Question: I am struck in recyclerView,

Here the name and balance fields are coming from two different arrays.
What I need is, here each row has an EditText field. I need to access each EditText on each row. And get values from it.. and a total is displayed on the Total textView. Is it possible? I tried a lot. I didn't get it.
i am attaching my classes here.
'''
public class GroupCollectionFragment extends Fragment {
String[] nameArray = {"Akhil","Mohan","Anoop","Syam","Athul","Anish","Anand","Prasad","Mani","Oommen"
,"Akhil","Mohan","Anoop","Syam","Athul","Anish","Anand","Prasad","Mani","Oommen"
,"Akhil","Mohan","Anoop","Syam","Athul","Anish","Anand","Prasad","Mani","Oommen"};
String[] balanceArray={"2354","6578","2345","34654","2542","2354","6578","2345","34654","2542"
,"2354","6578","2345","34654","2542","2354","6578","2345","34654","2542"
,"2354","6578","2345","34654","2542","2354","6578","2345","34654","2542"};
RecyclerView mRecyclerView;
RecyclerView.Adapter mAdapter;
LinearLayoutManager mLayoutManager;
List<DataHolder> holderList=new ArrayList<DataHolder>();
@Override
public View onCreateView(LayoutInflater inflater, @Nullable ViewGroup container, @Nullable Bundle savedInstanceState) {
View rootview=inflater.inflate(R.layout.group_collection_layout,container,false);
mRecyclerView = (RecyclerView) rootview.findViewById(R.id.my_recycler_view);
mRecyclerView.setHasFixedSize(true);
mLayoutManager = new LinearLayoutManager(getContext());
mRecyclerView.setLayoutManager(mLayoutManager);
setItems();
mAdapter = new Adapter(holderList);
mRecyclerView.setAdapter(mAdapter);
return rootview;
}
private void setItems() {
for(int i=0;i<nameArray.length;i++){
DataHolder item=new DataHolder();
item.setDname(nameArray[i]);
item.setDbalance(balanceArray[i]);
holderList.add(item);
}
}
'''
}
'''
public class DataHolder {
String dname,dbalance;
public DataHolder(){
}
public String getDname(){
return dname;
}
public void setDname(String name){
this.dname=name;
}
public String getDbalance(){
return dbalance;
}
public void setDbalance(String balance){
this.dbalance=balance;
}
'''
}
'''
public class Adapter extends RecyclerView.Adapter<Adapter.ViewHolder> {
private List<DataHolder> mDataSet;
public static class ViewHolder extends RecyclerView.ViewHolder{
private TextView anameTxtView,abalanceTxtView;
private EditText adepositEditText;
public ViewHolder(View v){
super(v);
anameTxtView=(TextView)v.findViewById(R.id.nameTextView);
abalanceTxtView=(TextView)v.findViewById(R.id.balanceTextView);
adepositEditText=(EditText)v.findViewById(R.id.depositEditText);
}
}
public Adapter(List<DataHolder> myData){
mDataSet=myData;
}
@Override
public ViewHolder onCreateViewHolder(ViewGroup parent, int viewType) {
View v=LayoutInflater.from(parent.getContext()).inflate(R.layout.row_main,parent,false);
ViewHolder vh=new ViewHolder(v);
return vh;
}
@Override
public void onBindViewHolder(ViewHolder holder, int position) {
holder.anameTxtView.setText(mDataSet.get(position).getDname());
holder.abalanceTxtView.setText(mDataSet.get(position).getDbalance());
}
@Override
public int getItemCount() {
return mDataSet.size();
}
@Override
public int getItemViewType(int position) {
return position;
}
'''
}
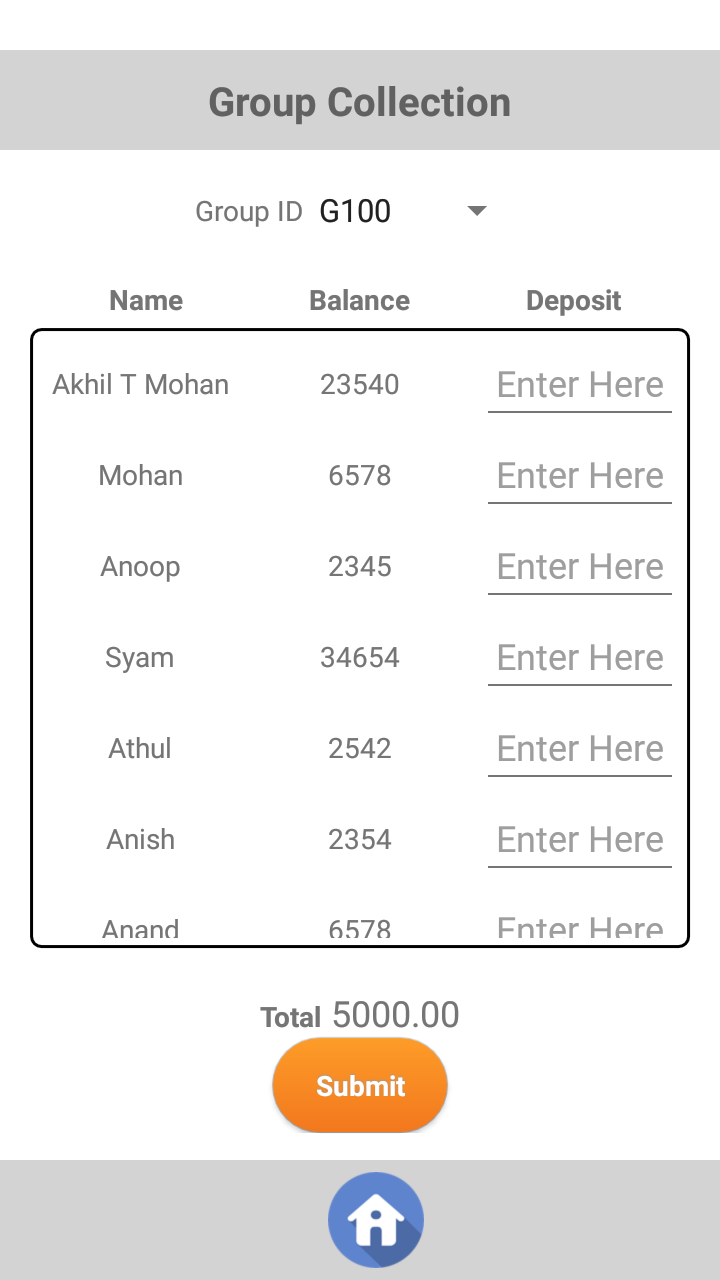
Answer: I think you are looking for a callback, which means whenever a number on one of the EditTexts is changed you want the total number change too.
So first of all you need to add an interface,
'''
public interface OnEditTextChanged {
void onTextChanged(int position, String charSeq);
}
'''
Then you need too include this in the constructor of the adapter.
'''
private List<DataHolder> mDataSet;
private OnEditTextChanged onEditTextChanged;
public Adapter(List<DataHolder> myData, OnEditTextChanged onEditTextChanged) {
mDataSet = myData;
this.onEditTextChanged = onEditTextChanged;
}
'''
In the onBindViewHolder of your Adapter you need to set a listener for text change and tell the fragment using object.
'''
@Override
public void onBindViewHolder(ViewHolder holder, final int position) {
holder.anameTxtView.setText(mDataSet.get(position).getDname());
holder.abalanceTxtView.setText(mDataSet.get(position).getDbalance());
holder.adepositEditText.addTextChangedListener(new TextWatcher() {
@Override
public void beforeTextChanged(CharSequence charSequence, int i, int i1, int i2) {}
@Override
public void onTextChanged(CharSequence charSequence, int i, int i1, int i2) {
onEditTextChanged.onTextChanged(position, charSequence.toString());
}
@Override
public void afterTextChanged(Editable editable) {}
});
}
'''
Add this array to your GroupCollectionFragment so you can save the values in your fragment and use them whenever you want them.
'''
Integer[] enteredNumber = new Integer[1000];
'''
change your constructor call in GroupCollectionFragment
'''
mAdapter = new Adapter(holderList, new OnEditTextChanged() {
@Override
public void onTextChanged(int position, String charSeq) {
enteredNumber[position] = Integer.valueOf(charSeq);
updateTotalValue();
}
});
private void updateTotalValue() {
int sum = 0;
for (int i = 0; i < 1000; i++) {
sum += enteredNumber[i];
}
totalValue.setText(String.valueOf(sum));
}
'''
Let me know if you want the whole files. I wrote it and built the apk, it works just fine.